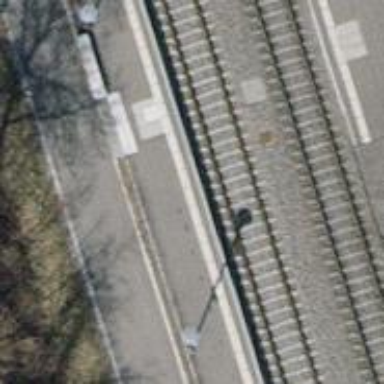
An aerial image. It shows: Stop position for public transport at railway stop.